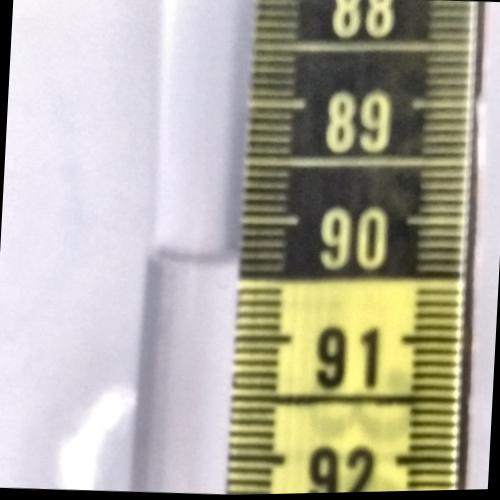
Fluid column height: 90.3 cm